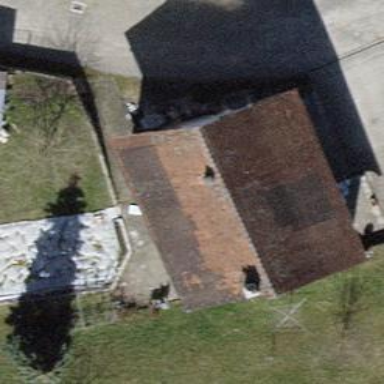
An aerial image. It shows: Gabled roofed house.